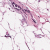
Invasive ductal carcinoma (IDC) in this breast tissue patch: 0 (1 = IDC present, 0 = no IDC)